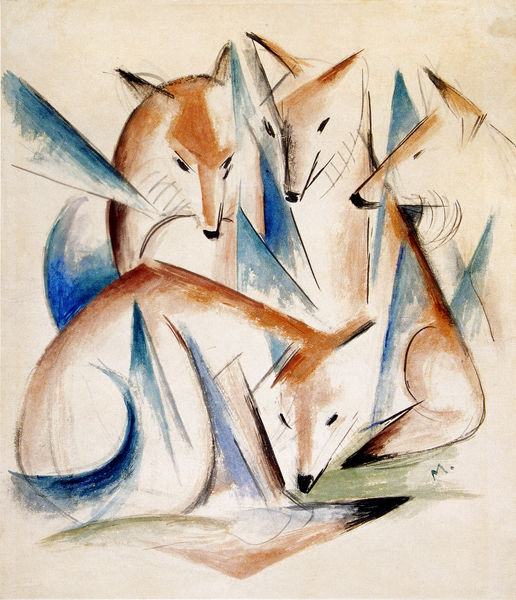
Titel: Vier Füchse
Künstler: Franz Marc
Standort: Bloomington (Indiana)
Institution: Indiana University Art Museum
Schlagwörter: blau, feder, gruppe, kampf, körper, weiß, wolf, aquarell, dreieck, grün, komposition, kubismus, kubistisch, braun, bunt, grau, köpfe, nase, ohr, orange, schwarz, skizze, türkis, zeichnung, hunde, rot, tier, tiere, wiese, beige, expressionismus, jung, augen, stehen, trauer, hals, familie, mutter, spitzen, ohren, rosa, zart, kinder, pferde, schwanz, schweif, schwung, ruhe, liegen, studie, moderne, rudel, abstrakt, farben, modern, formen, linien, wild, einfach, spitz, junge, graun, striche, bögen, vier, katze, laviert, eckig, strahlen, linie, traum, form, schraffur, gebogen, gefahr, kreise, bleistift, entwurf, barthaare, halbkreis, geometrisch, bedrohung, fuchs, beugen, reh, rehe, schnauze, eck, dynamisch, zeichnerisch, postkarte, dreiecke, pfeil, geometrie, blauer reiter, seele, rotfuchs, kubisch, rumpf, hautfarben, aquarelliert, bleu, franz marc, marc, scharf, schnauzen, füchse, kuscheln, feininger, wölfe, dreiecksform, vier füchse, welpen, blau braun, schraffu, m, 20. jahrhundert, ., m., doktorvater, scharfkantig, 4 füchse, whrfuchs